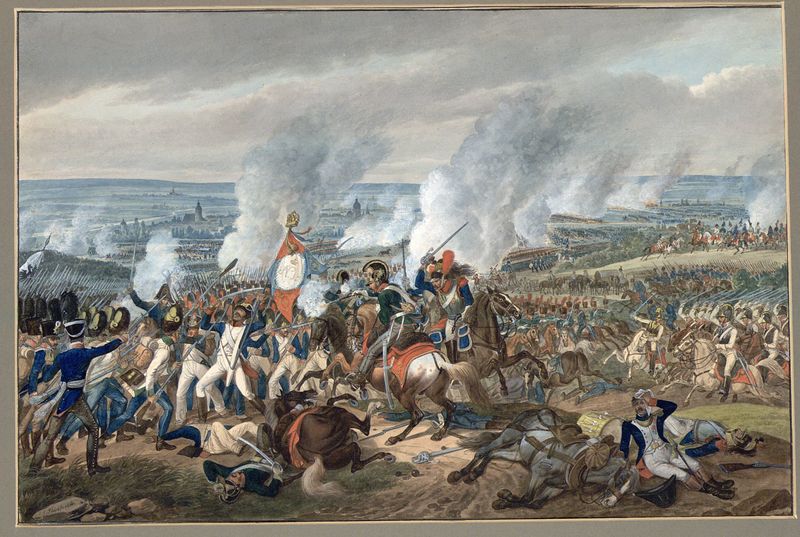
Titel: Die Völkerschlacht bei Leipzig im Jahre 1813
Künstler: Johann Adam Klein
Standort: Wien
Institution: Albertina, Wien
Schlagwörter: blau, feuer, gemälde, himmel, kampf, wolken, grün, landschaft, stadt, braun, frankreich, grau, männer, weiss, rot, malerei, mütze, leiche, steine, tot, toter, feld, hügel, kirche, qualm, rauch, pferd, pferde, reiter, turm, sattel, ansicht, fahne, brand, dampf, franzosen, krieg, schlacht, soldaten, revolution, schwert, schwerter, säbel, uniform, uniformen, soldat, tote, verletzt, verletzte, napoleon, dreispitz, helm, trommel, armee, heer, gewehr, kavallerie, sturz, lanzen, kanonen, gewehre, schmerzen, verwundet, verwundete, gestürzt, stürzen, infanterie, schlachtfeld, husaren, pulverdampf, infantrie, massen, truppen, kanonenfeuer, lärm, fußsoldaten, fed, schlachtbild, kapmpf, schlachtenmalerie